Question: If focus changes from first EditText i.e mTxtFirstName and focus goes to mTxtEmail then validate if mTxtFirstName is empty.So following steps i do:-
>
1. The new focussed mTxtEmail will lose focus i.e mTxtEmail.ClearFocus()
2. mTxtFirstName will get focus again i.e mTxtFirstName.RequestFocus()
3. mTxtFirstName shows error i.e mTxtFirstName.SetError("Non Empty Field",null)
4. Cursor set to 0th position i.e. TxtFirstName.SetSelection(0)
5. get the keyboard input i.e ShowKeyboard(mTxtFirstName)
All things happens but when i starts typing in mTxtFirstName the typing happens in previous focussed EditText Field.I have also tried using Emulator keyboard option but no success.See Screenshot for more Info.How to make typing enable in mTxtFirstName only till it is non empty.Please Help.
Output Screen:

'''
<RelativeLayout xmlns:android="http://schemas.android.com/apk/res/android"
android:layout_width="fill_parent"
android:layout_height="fill_parent"
android:background="#DEDEDC"
android:minWidth="300dp"
android:minHeight="400dp"
android:id="@+id/MyDialog_Layout">
<EditText
android:theme="@android:style/Theme.Holo.Light"
android:background="@drawable/edit_text_style"
android:layout_marginBottom="10dp"
android:layout_marginLeft="20dp"
android:layout_marginRight="20dp"
android:layout_marginTop="40dp"
android:hint="First Name"
android:paddingLeft="10dp"
android:textColor="#000"
android:layout_width="match_parent"
android:layout_height="40dp"
android:id="@+id/txtFirstName" />
<EditText
android:theme="@android:style/Theme.Holo.Light"
android:background="@drawable/edit_text_style"
android_layout_below="@+id/txtFirstName"
android:inputType="textEmailAddress"
android:layout_marginBottom="10dp"
android:layout_marginLeft="20dp"
android:layout_marginRight="20dp"
android:layout_marginTop="110dp"
android:hint="Email"
android:paddingLeft="10dp"
android:textColor="#000"
android:layout_width="match_parent"
android:id="@+id/txtEmailId"
android:layout_height="40dp" />
<EditText
android:theme="@android:style/Theme.Holo.Light"
android:background="@drawable/edit_text_style"
android:layout_below="@+id/txtEmailId"
android:inputType="textPassword"
android:layout_marginBottom="10dp"
android:layout_marginLeft="20dp"
android:layout_marginRight="20dp"
android:layout_marginTop="20dp"
android:hint="Password"
android:paddingLeft="10dp"
android:textColor="#000"
android:layout_width="match_parent"
android:layout_height="40dp"
android:id="@+id/txtPassword" />
<EditText
android:theme="@android:style/Theme.Holo.Light"
android:background="@drawable/edit_text_style"
android:layout_below="@+id/txtPassword"
android:inputType="textPassword"
android:layout_marginBottom="10dp"
android:layout_marginLeft="20dp"
android:layout_marginRight="20dp"
android:layout_marginTop="20dp"
android:hint="Confirm Password"
android:paddingLeft="10dp"
android:textColor="#000"
android:layout_width="match_parent"
android:layout_height="40dp"
android:id="@+id/txtConfirmPassword" />
<RelativeLayout
android:layout_width="wrap_content"
android:layout_height="wrap_content"
android:layout_below="@+id/txtPassword"
android:layout_marginTop="50dp">
<Button
android:text="Sign Up"
android:layout_below="@+id/txtConfirmPassword"
android:layout_width="match_parent"
android:layout_height="wrap_content"
android:id="@+id/btnDialogEmail"
android:layout_weight="15"
android:background="@drawable/ButtonSignUpStyle"
android:layout_marginLeft="30dp"
android:textSize="20dp"
android:textColor="#fff"
android:textStyle="bold"
android:layout_marginBottom="50dp"
android:layout_marginTop="30dp"
android:paddingLeft="5dp"
android:paddingBottom="5dp"
android:paddingRight="5dp"
android:height="70dp"
android:paddingTop="2dp"
android:layout_centerHorizontal="true" />
</RelativeLayout>
</RelativeLayout>
'''
'''
public override void OnResume()
{
base.OnResume();
mTxtFirstName.FocusChange += (object sender, View.FocusChangeEventArgs e) =>
{
if (!e.HasFocus)
{
if (string.IsNullOrEmpty(mTxtFirstName.Text.Trim()))
{
{
mTxtEmail.ClearFocus();
mTxtFirstName.RequestFocus();
mTxtFirstName.Focusable = true;
mTxtFirstName.SetError("Non Empty Field", null);
mTxtFirstName.SetSelection(0);
ShowKeyboard(mTxtFirstName);
}
}
}
};
}
public static void ShowKeyboard(View pView)
{
InputMethodManager inputMethodManager = Application.Context.GetSystemService(Context.InputMethodService) as InputMethodManager;
inputMethodManager.ShowSoftInput(pView, ShowFlags.Forced);
inputMethodManager.ToggleSoftInput(ShowFlags.Forced, HideSoftInputFlags.ImplicitOnly);
}
}
'''
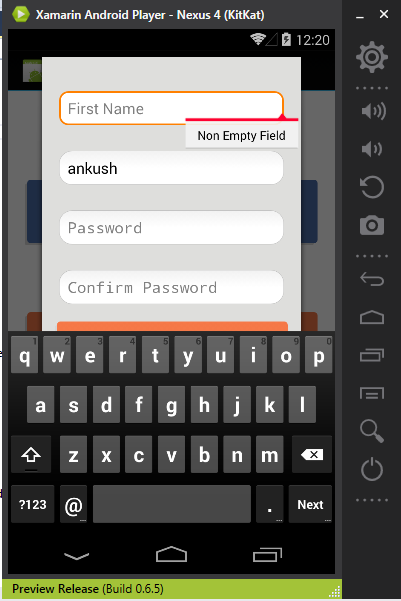
Answer: You can not set focus back to the same sender within the 'FocusChange' listener (event) without causing issues in the UI (like double focus indictors and the inability to touch (set focus) and perform edits with the widget.
But when focus has been received to another widget, you can 'ClearFocus' the current widget and 'RequestFocus' to your widget with the input error:
'''
protected override void OnResume()
{
base.OnResume();
EditText txtFirstName = FindViewById<EditText>(Resource.Id.txtFirstName);
EditText txtEmailId = FindViewById<EditText>(Resource.Id.txtEmailId);
EditText textPassword = FindViewById<EditText>(Resource.Id.txtPassword);
EditText txtConfirmPassword = FindViewById<EditText>(Resource.Id.txtConfirmPassword);
EventHandler<View.FocusChangeEventArgs> reFocusOnError = (object sender, View.FocusChangeEventArgs e) =>
{
if (string.IsNullOrEmpty(txtFirstName.Text.Trim()))
{
var editTextSender = sender as EditText;
if (editTextSender.Id != Resource.Id.txtFirstName)
{
editTextSender.ClearFocus();
txtFirstName.SetError("Non Empty Field", null);
txtFirstName.Focusable = true;
txtFirstName.ShowSoftInputOnFocus = true;
txtFirstName.RequestFocus();
InputMethodManager inputManager = (InputMethodManager)GetSystemService(Context.InputMethodService);
inputManager.ShowSoftInput(txtFirstName, ShowFlags.Implicit);
}
}
};
txtFirstName.FocusChange += reFocusOnError;
txtEmailId.FocusChange += reFocusOnError;
textPassword.FocusChange += reFocusOnError;
txtConfirmPassword.FocusChange += reFocusOnError;
}
'''
<URL>